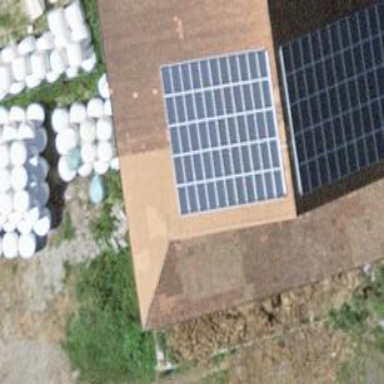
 consisting of solar photovoltaic panels."